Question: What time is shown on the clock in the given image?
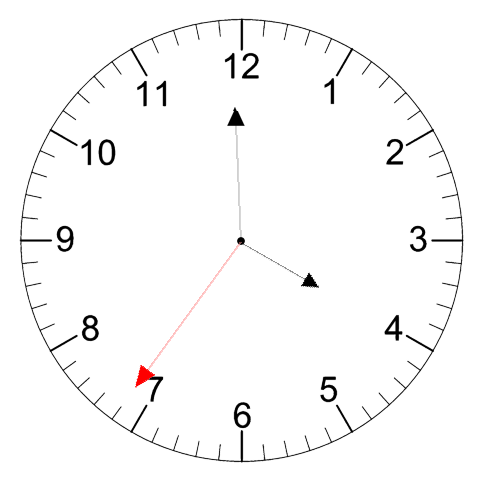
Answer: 03:59:36